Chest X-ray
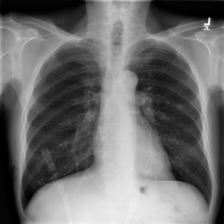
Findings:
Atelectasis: negative
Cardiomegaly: negative
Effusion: negative
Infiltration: positive
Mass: negative
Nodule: negative
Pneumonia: negative
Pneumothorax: negative
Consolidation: negative
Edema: negative
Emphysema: negative
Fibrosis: negative
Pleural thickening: negative
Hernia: negative